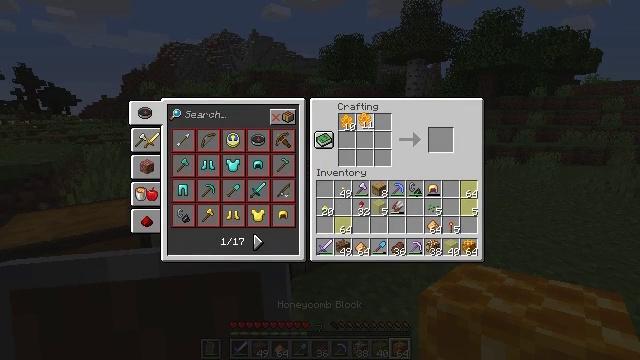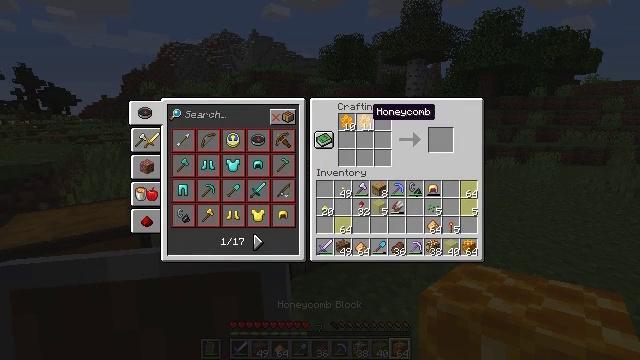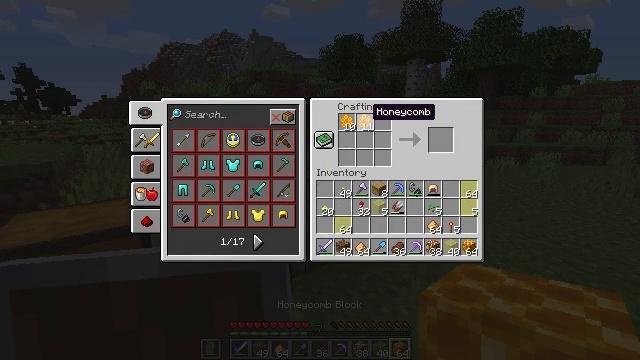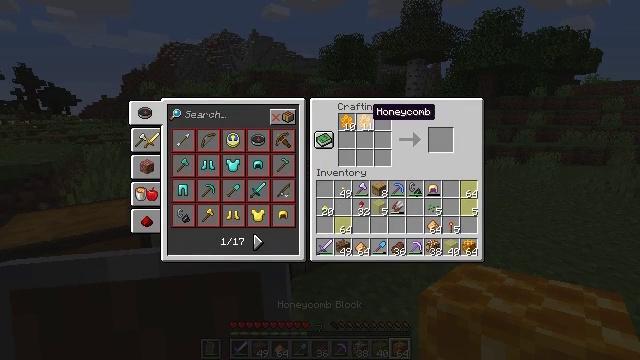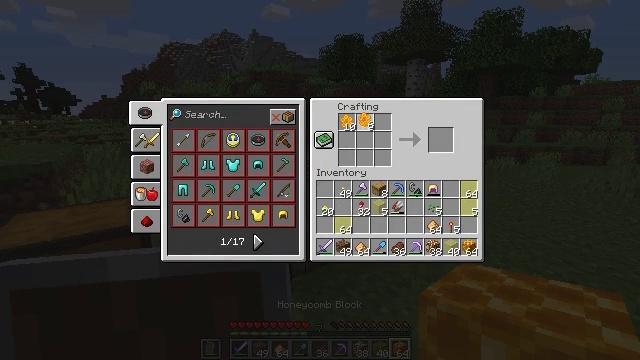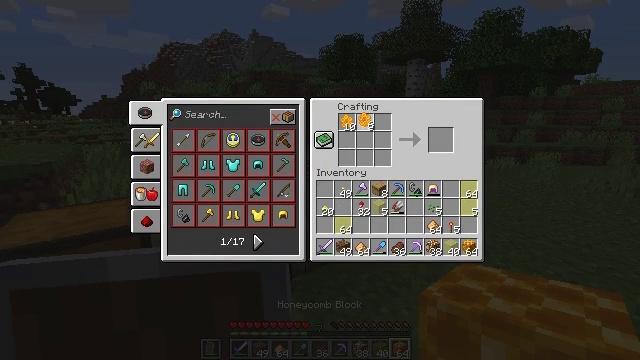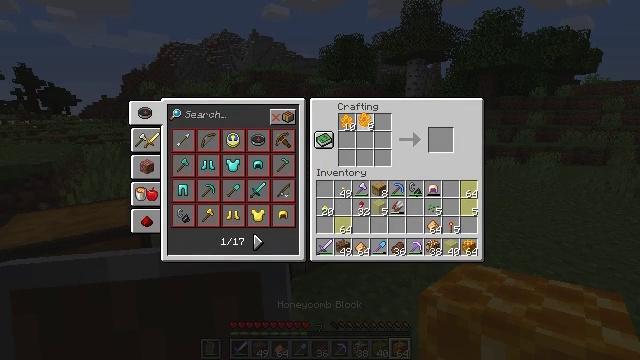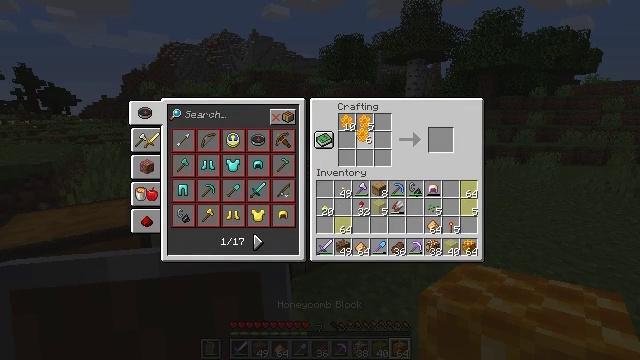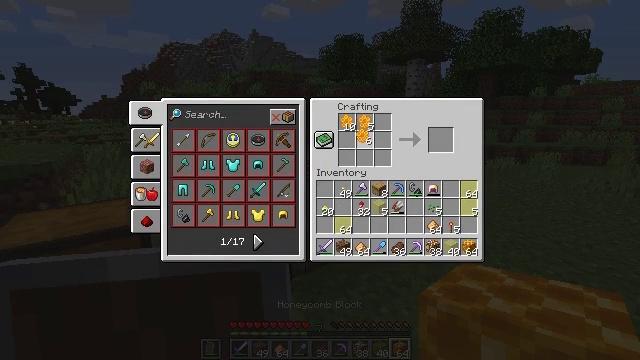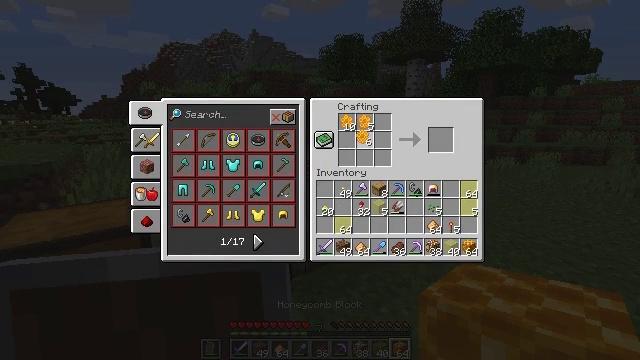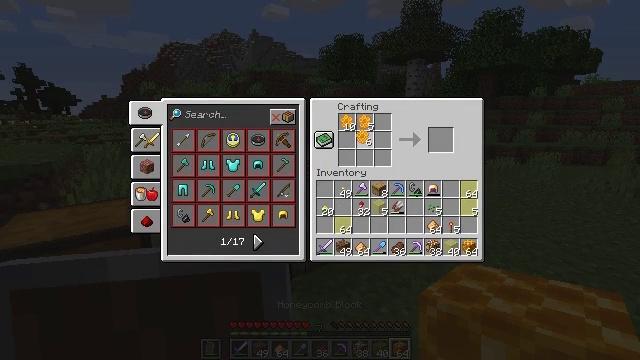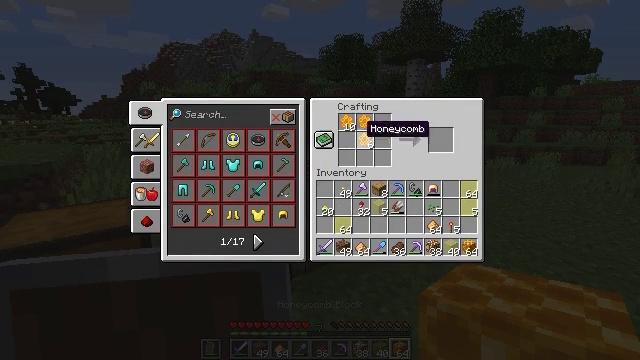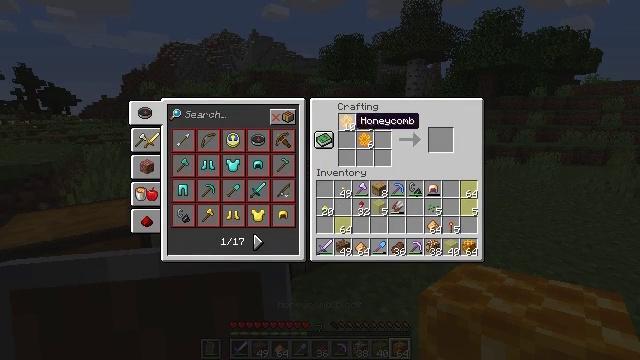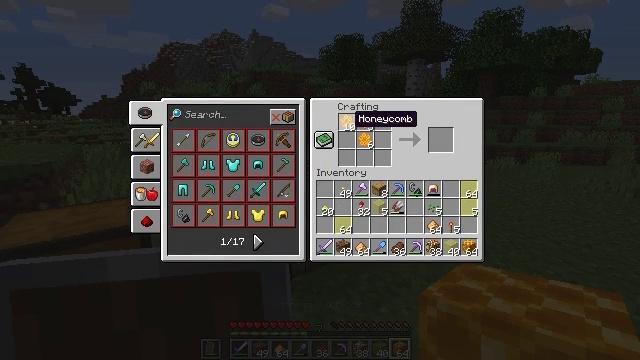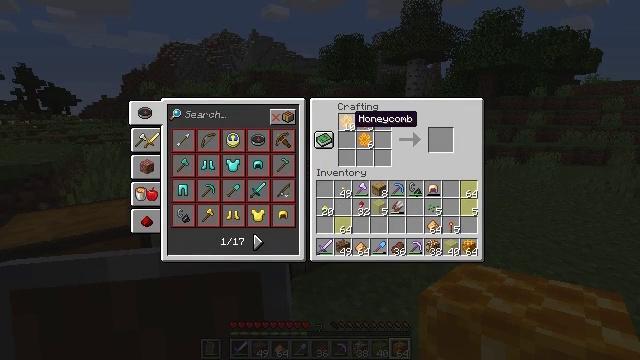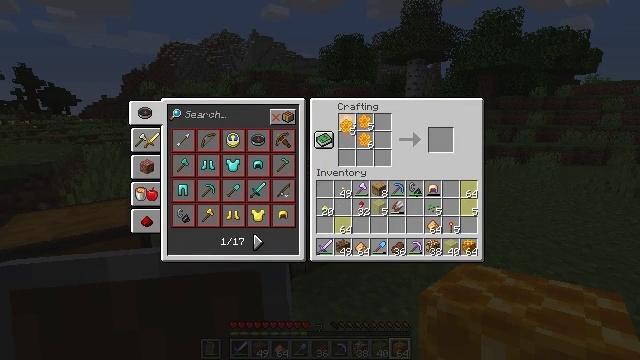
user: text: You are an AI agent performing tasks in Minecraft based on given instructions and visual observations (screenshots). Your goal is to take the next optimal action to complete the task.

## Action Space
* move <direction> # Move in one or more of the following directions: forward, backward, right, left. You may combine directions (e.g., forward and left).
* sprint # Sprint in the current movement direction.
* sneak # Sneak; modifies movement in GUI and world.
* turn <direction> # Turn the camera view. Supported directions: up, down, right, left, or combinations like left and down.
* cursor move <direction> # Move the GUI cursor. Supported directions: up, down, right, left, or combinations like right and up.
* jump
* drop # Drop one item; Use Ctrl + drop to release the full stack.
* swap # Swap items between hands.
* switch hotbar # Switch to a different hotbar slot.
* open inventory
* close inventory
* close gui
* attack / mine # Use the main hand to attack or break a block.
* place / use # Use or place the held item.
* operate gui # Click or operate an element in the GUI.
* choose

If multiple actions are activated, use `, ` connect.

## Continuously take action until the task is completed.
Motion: motion action
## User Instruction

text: Craft a honeycomb block.
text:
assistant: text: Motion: no_op
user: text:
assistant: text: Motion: no_op
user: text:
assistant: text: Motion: no_op
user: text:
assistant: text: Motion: choose
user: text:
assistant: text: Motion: choose
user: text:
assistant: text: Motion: no_op
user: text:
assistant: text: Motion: cursor move down
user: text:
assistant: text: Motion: no_op
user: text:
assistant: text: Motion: operate gui
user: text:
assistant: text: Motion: operate gui
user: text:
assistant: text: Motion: no_op
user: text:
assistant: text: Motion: cursor move left and up
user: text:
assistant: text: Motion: no_op
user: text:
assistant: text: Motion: no_op
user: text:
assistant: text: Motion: choose
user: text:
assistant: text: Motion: cursor move down
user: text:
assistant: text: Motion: no_op
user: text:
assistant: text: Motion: operate gui
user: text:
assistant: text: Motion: operate gui
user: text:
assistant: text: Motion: no_op
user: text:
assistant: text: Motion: no_op
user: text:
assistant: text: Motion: no_op
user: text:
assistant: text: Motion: no_op
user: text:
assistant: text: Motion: sneak, cursor move right
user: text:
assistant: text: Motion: sneak, cursor move right
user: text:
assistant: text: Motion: sneak, cursor move right and up
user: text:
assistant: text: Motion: sneak, cursor move right
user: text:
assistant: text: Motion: sneak
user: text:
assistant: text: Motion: sneak
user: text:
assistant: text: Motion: sneak